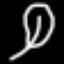
Label: leaf